Aerial crown-view tile of a tropical tree (Barro Colorado Island, Panama), acquired 20250217:
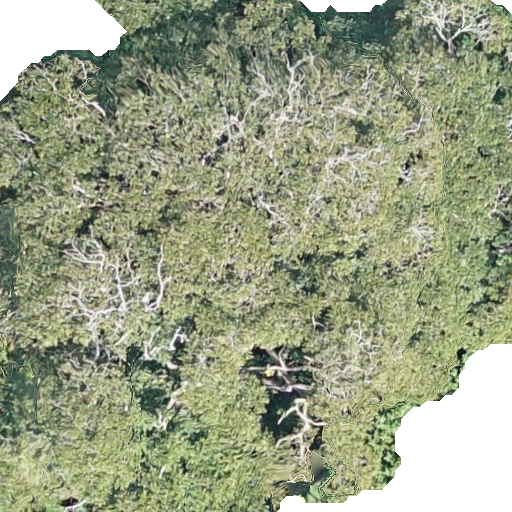
Species: Dipteryx oleifera
GBIF accepted scientific name: Dipteryx oleifera
Crown area: 463.695 m²